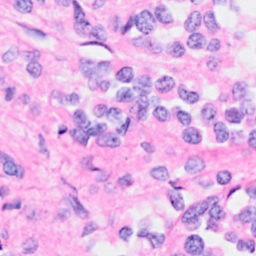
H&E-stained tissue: Breast